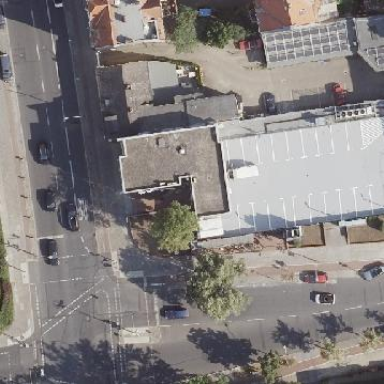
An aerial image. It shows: Rooftop parking area with asphalt surface.